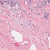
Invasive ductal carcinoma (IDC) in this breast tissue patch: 1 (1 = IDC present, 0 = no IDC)